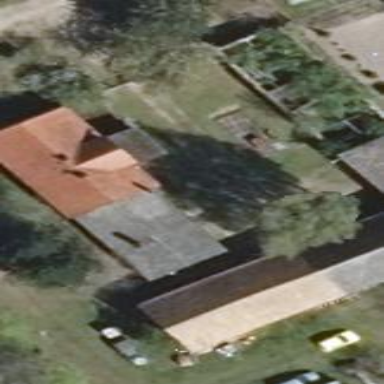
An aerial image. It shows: House with flat dark grey roof.